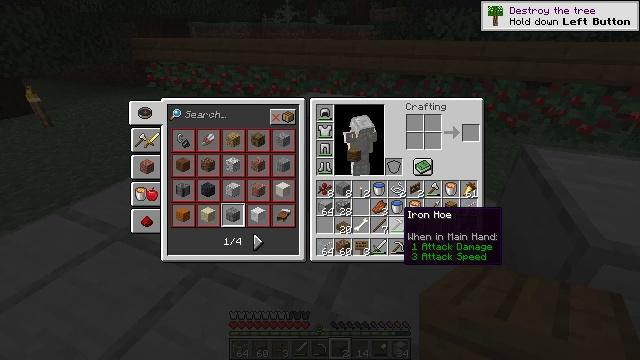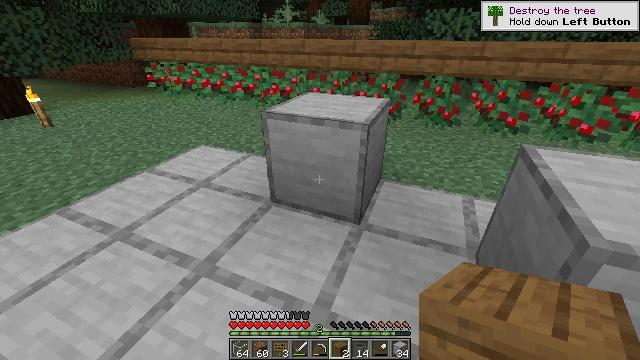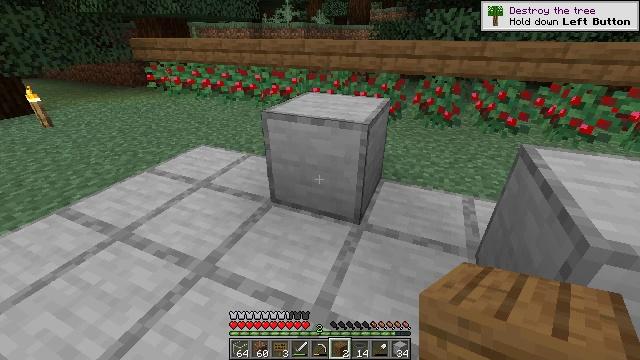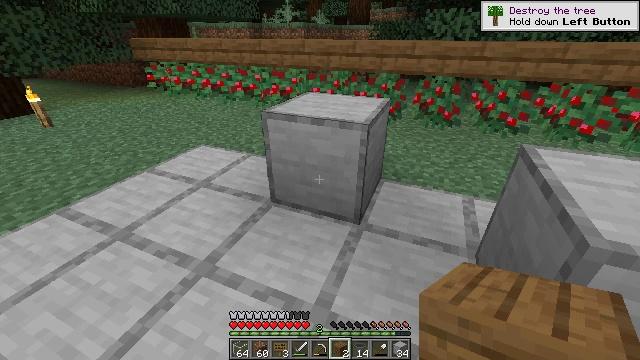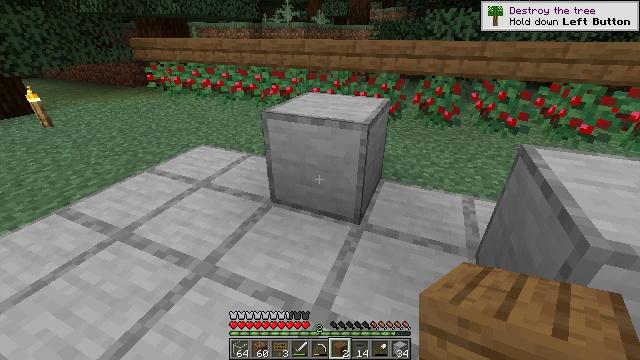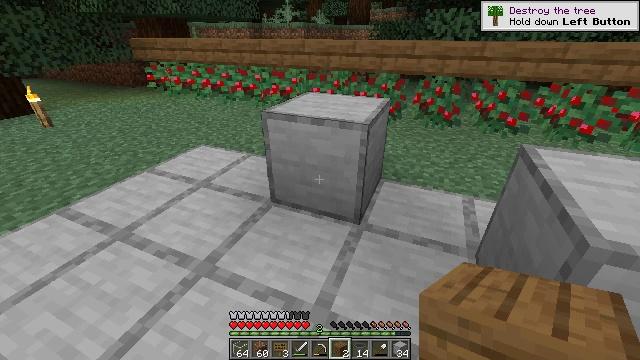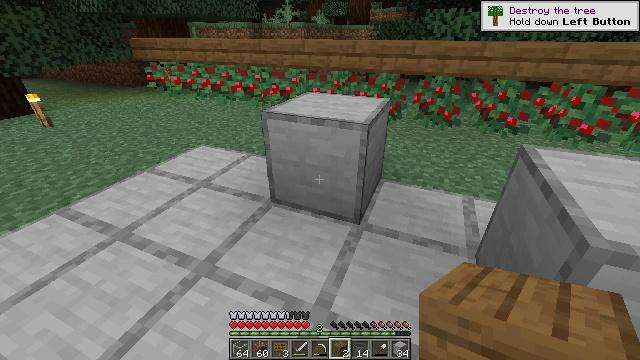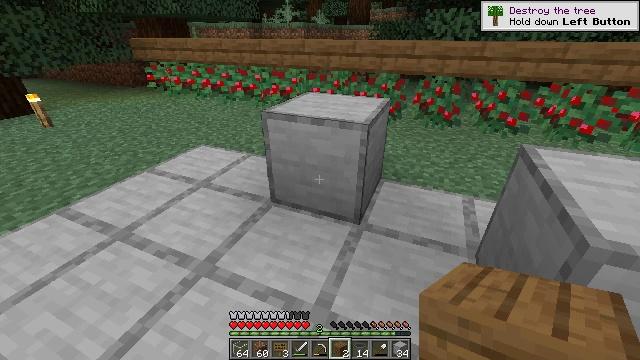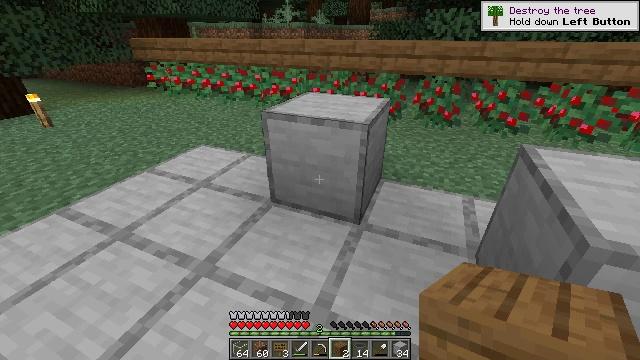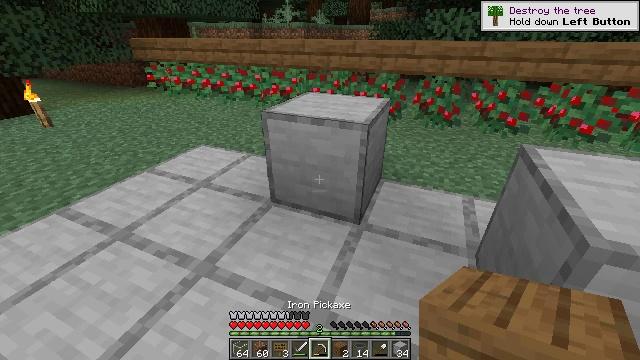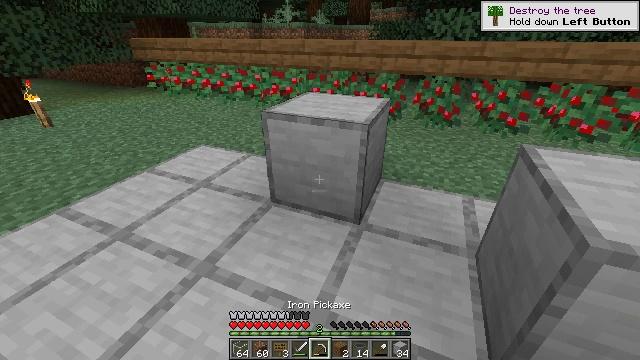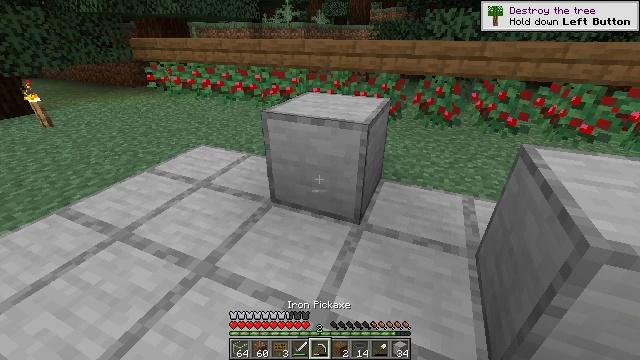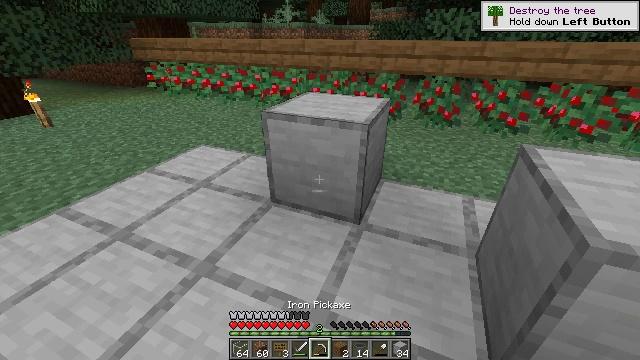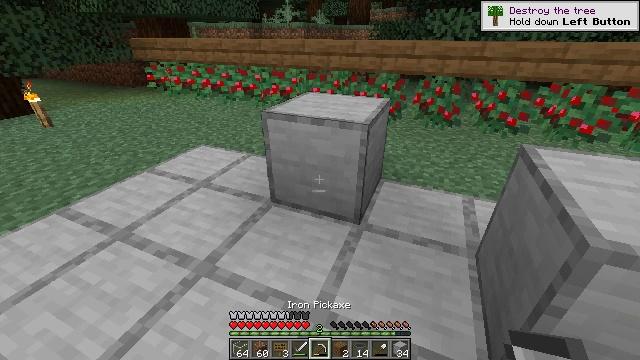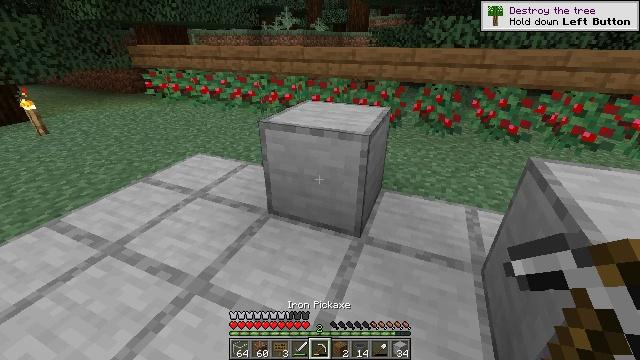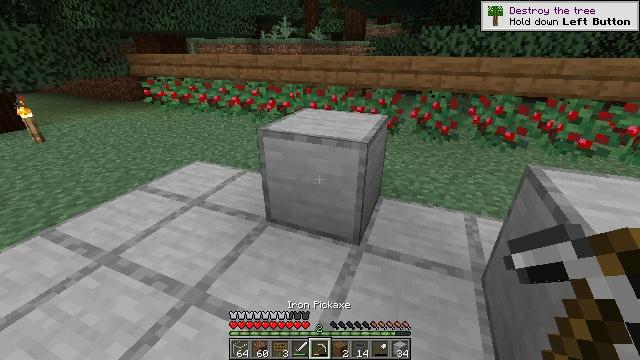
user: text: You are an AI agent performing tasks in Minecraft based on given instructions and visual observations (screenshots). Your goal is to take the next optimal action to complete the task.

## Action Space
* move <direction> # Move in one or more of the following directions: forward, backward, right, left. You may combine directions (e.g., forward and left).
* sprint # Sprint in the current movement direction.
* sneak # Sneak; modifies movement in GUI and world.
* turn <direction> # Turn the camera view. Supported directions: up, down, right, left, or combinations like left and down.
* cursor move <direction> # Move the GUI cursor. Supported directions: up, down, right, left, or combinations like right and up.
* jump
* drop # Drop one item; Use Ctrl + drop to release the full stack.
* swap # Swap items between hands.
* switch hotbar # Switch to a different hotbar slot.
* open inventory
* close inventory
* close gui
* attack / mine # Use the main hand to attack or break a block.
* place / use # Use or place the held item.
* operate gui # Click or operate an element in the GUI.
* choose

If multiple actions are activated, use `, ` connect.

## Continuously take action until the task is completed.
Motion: motion action
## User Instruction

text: Get smooth stone for building.
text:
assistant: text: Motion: no_op
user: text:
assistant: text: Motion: no_op
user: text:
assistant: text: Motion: no_op
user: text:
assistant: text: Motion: no_op
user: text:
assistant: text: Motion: no_op
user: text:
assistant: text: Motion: no_op
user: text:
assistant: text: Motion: no_op
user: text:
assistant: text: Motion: no_op
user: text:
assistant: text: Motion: no_op
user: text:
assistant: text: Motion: no_op
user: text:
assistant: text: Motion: no_op
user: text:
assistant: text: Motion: no_op
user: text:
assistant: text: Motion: no_op
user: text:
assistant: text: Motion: move forward, turn up
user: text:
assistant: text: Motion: move forward, turn up
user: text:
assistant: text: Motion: attack / mine
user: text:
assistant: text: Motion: attack / mine
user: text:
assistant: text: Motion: attack / mine
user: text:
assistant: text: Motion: attack / mine
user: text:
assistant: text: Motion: attack / mine
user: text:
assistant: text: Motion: attack / mine
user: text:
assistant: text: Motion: attack / mine
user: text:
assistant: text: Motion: attack / mine
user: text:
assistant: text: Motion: attack / mine
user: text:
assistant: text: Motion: attack / mine
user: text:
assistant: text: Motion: attack / mine
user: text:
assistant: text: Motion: attack / mine
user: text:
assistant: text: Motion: attack / mine
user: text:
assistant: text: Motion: attack / mine
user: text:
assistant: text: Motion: no_op